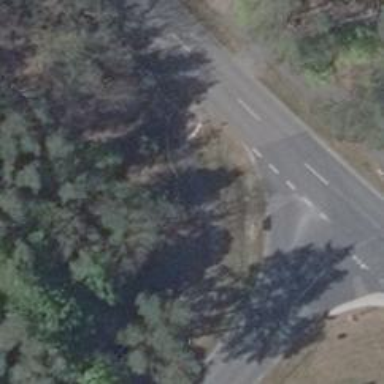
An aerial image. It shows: Road with "give way" sign.